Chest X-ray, PA view. Patient: 57 years old, sex M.
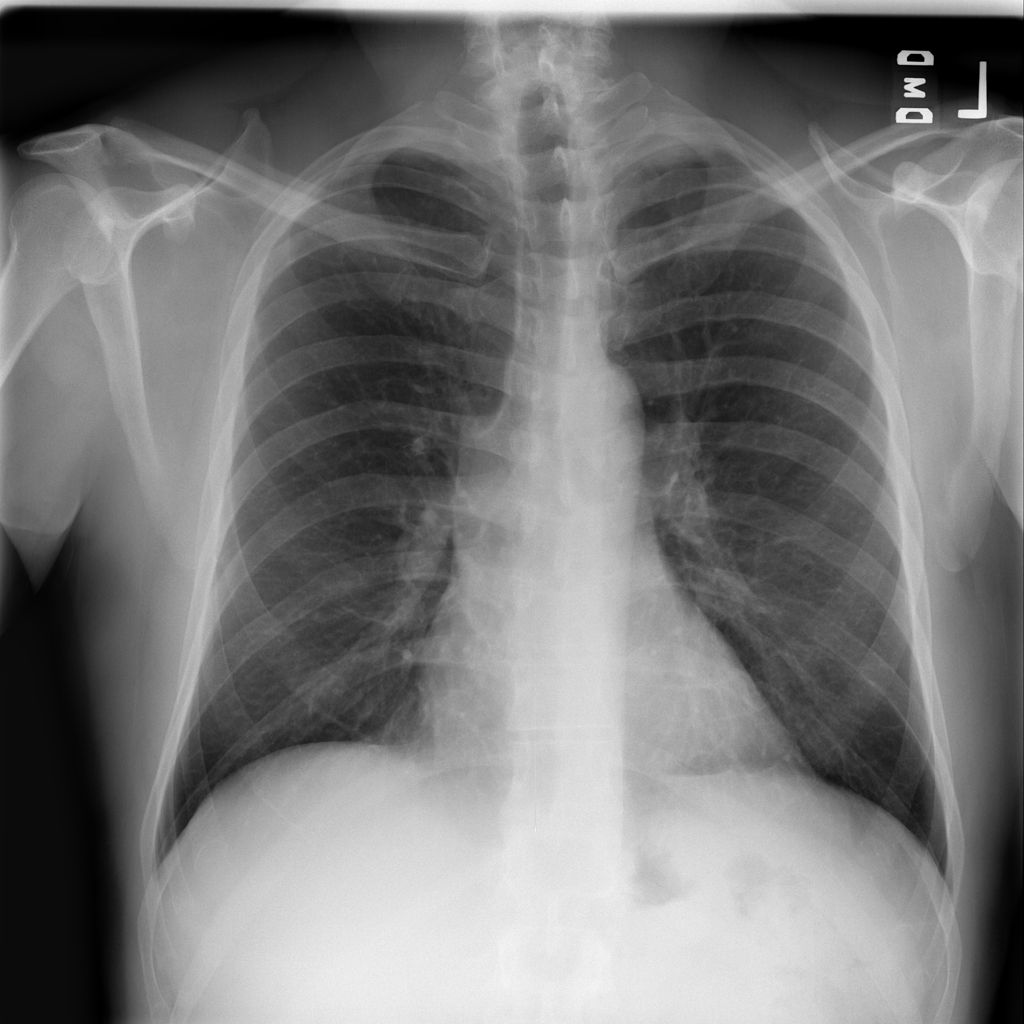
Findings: No Finding